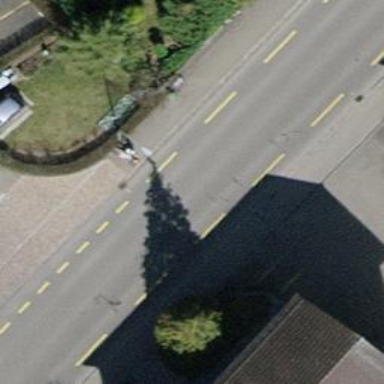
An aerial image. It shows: Tertiary road with asphalt surface and cycle lane.